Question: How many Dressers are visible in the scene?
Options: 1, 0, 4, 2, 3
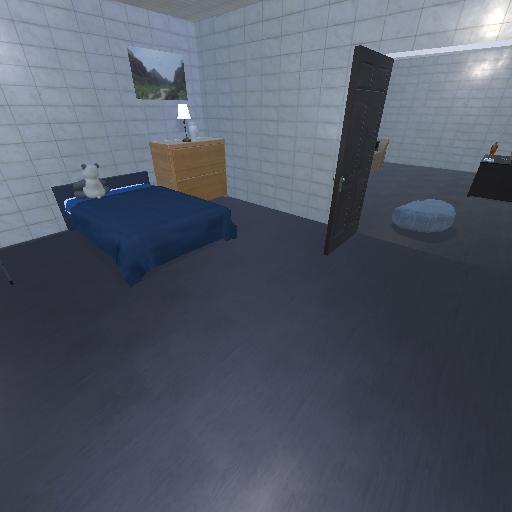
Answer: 1